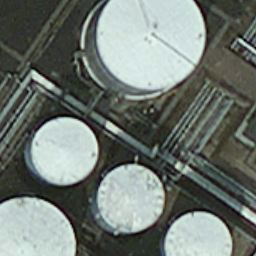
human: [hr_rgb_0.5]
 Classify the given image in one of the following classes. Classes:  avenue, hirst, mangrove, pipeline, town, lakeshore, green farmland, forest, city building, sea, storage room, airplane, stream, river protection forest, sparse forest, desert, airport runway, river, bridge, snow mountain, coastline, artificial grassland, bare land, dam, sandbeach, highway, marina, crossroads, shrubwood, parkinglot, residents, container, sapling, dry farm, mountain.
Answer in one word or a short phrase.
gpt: storage room